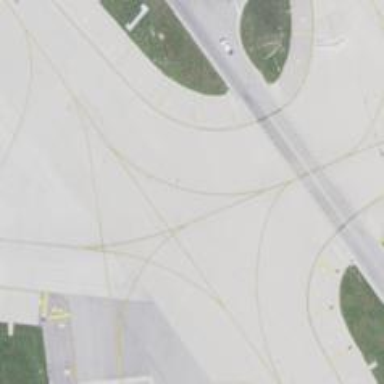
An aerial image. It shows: View of taxiway at the airport.